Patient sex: M
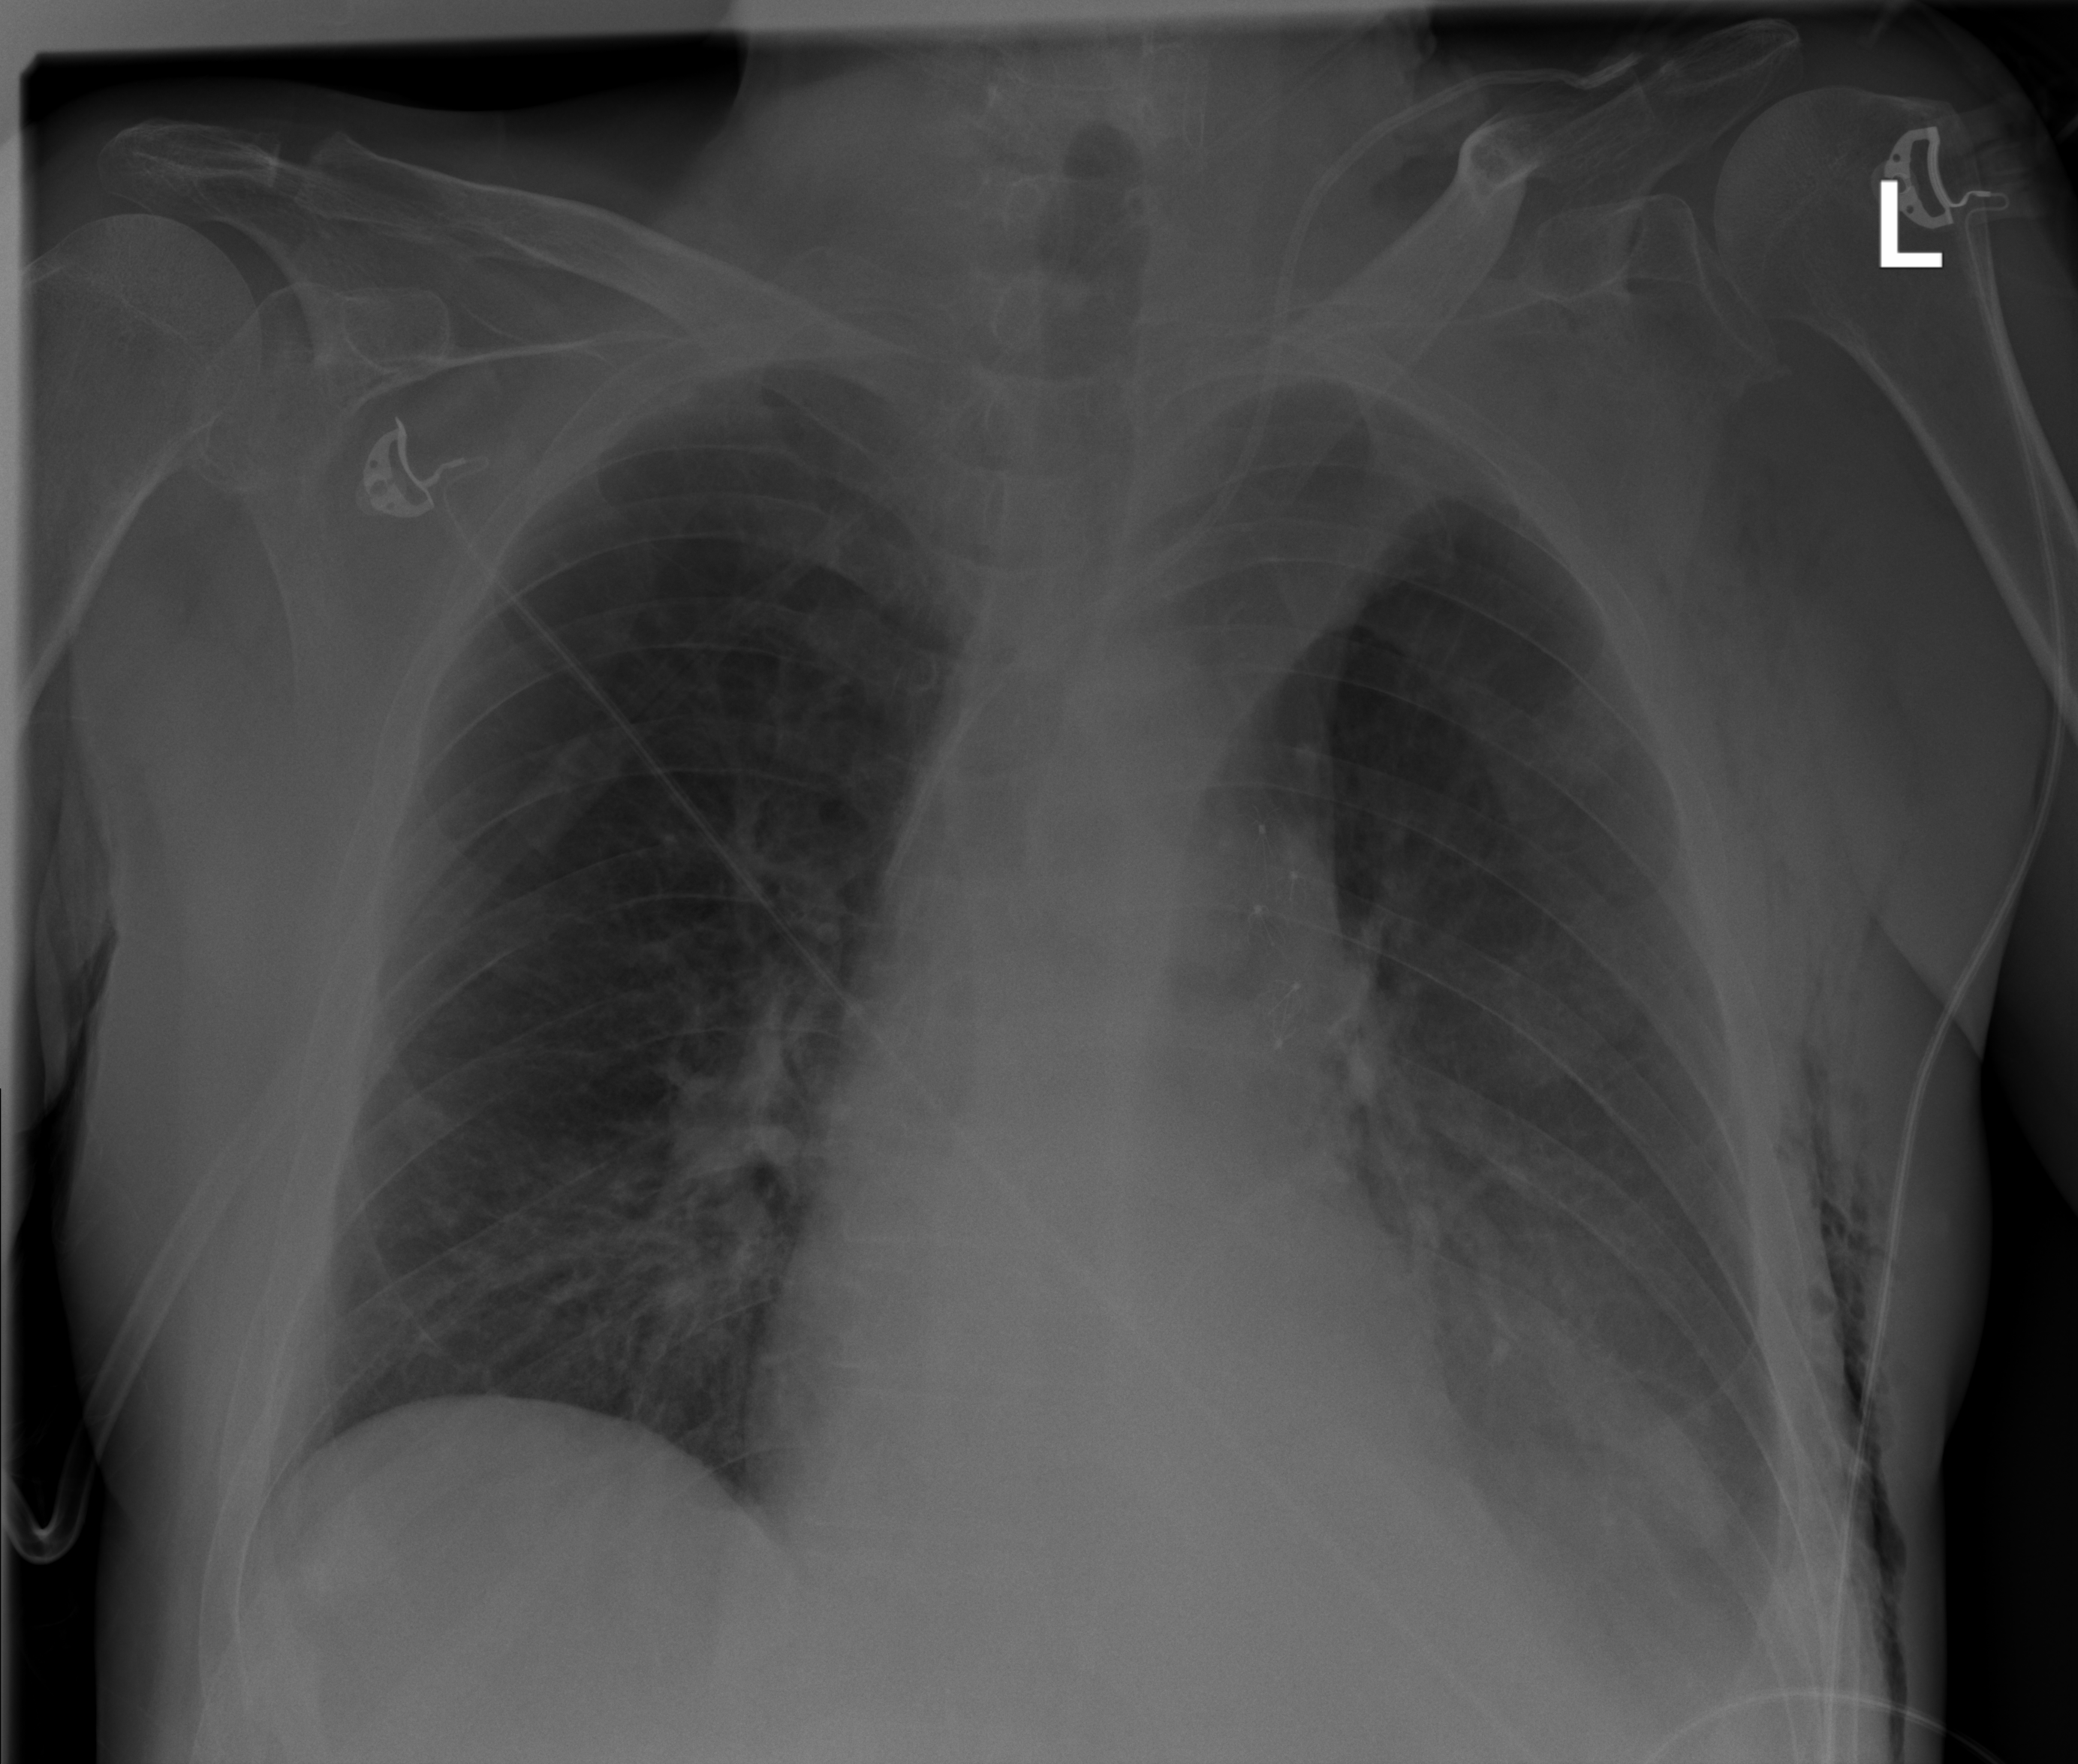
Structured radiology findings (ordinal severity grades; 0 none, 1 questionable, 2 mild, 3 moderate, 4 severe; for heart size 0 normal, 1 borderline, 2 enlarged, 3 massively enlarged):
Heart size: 0
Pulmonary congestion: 0
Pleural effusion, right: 0
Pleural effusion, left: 2
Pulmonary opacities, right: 0
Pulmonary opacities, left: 0
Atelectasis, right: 0
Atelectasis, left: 2